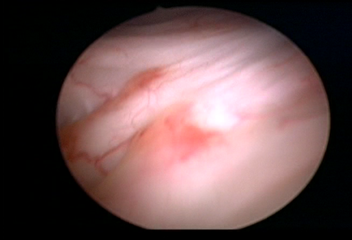
Modality: WLC
Class: Normal mucosa
Bladder cancer association: No